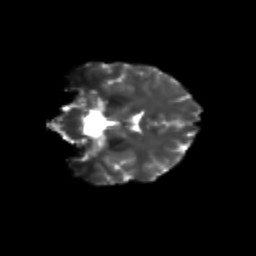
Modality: T2w
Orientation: coronal
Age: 31
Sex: female
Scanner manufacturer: siemens
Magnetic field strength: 3 T
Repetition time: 3.5 s
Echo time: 0.104 s